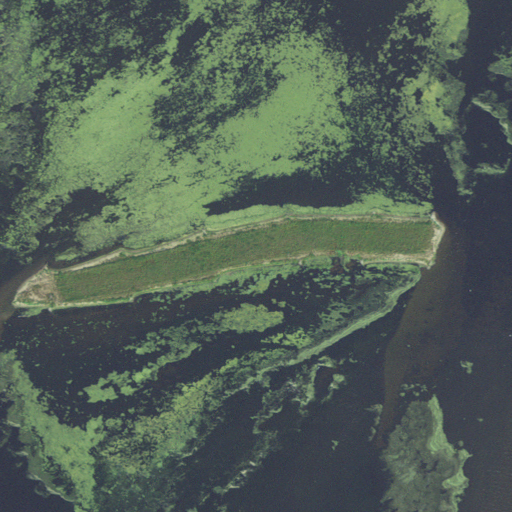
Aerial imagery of island in Wisconsin named Musquash Island containing only open water